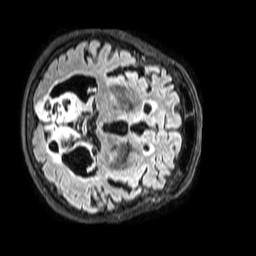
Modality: FLAIR
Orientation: axial
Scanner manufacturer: philips
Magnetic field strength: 3 T
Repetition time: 4.8 s
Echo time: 0.2989 s